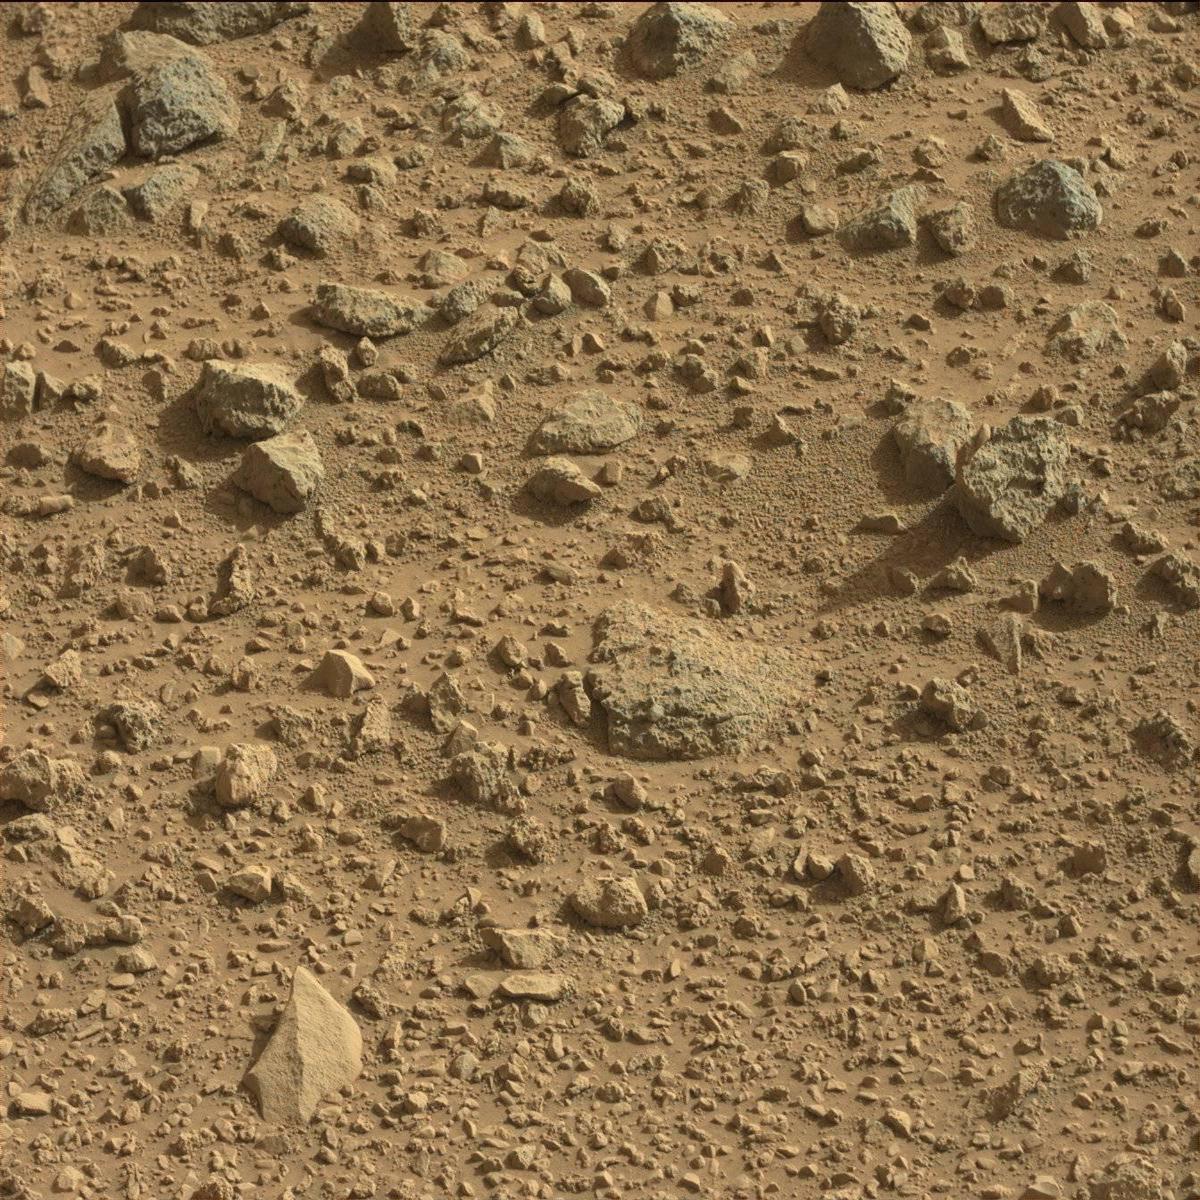
Terrain classes present: Bedrock, Sand / Soil